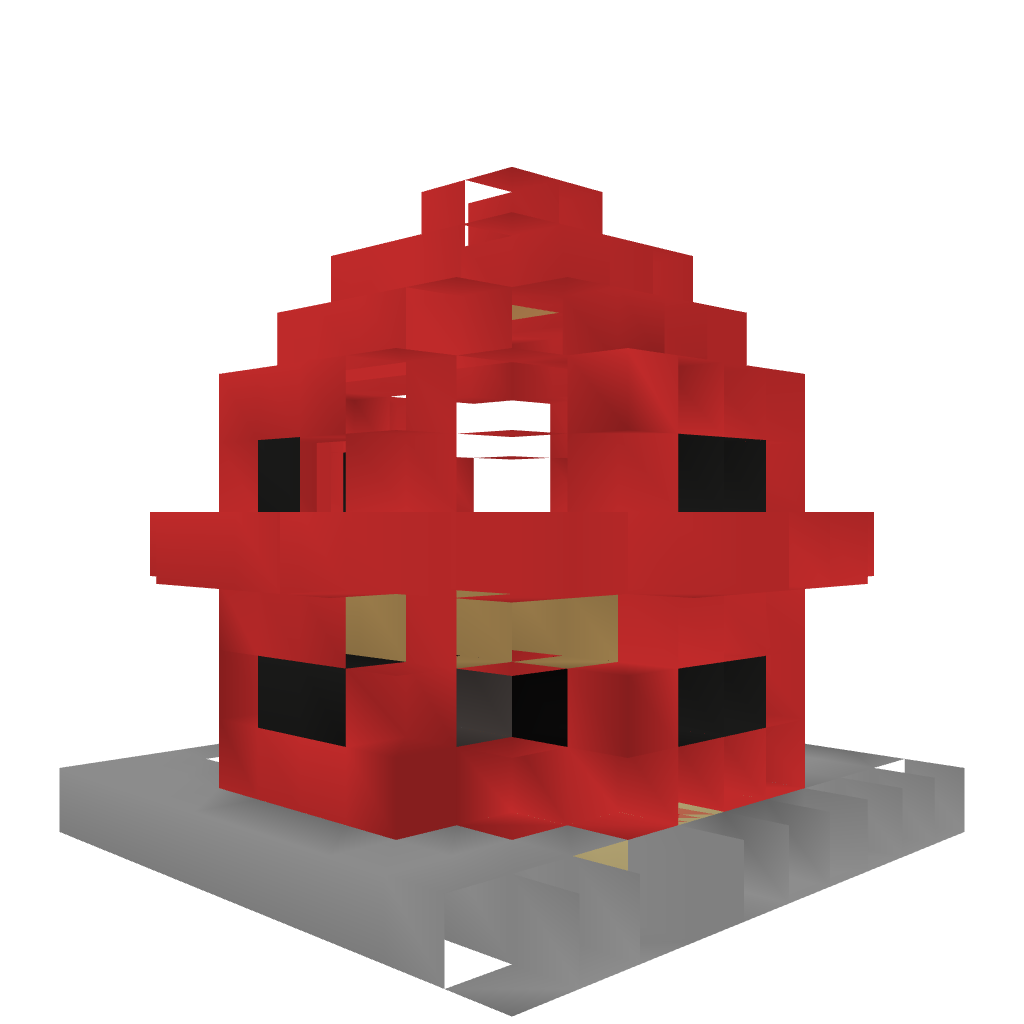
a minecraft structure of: Mushroom Hut